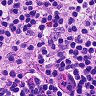
Metastatic tissue present: no